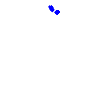
Particle: electron